Field crop: maize
Growth stage: 2
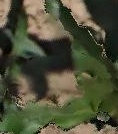
Species: maize